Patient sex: M
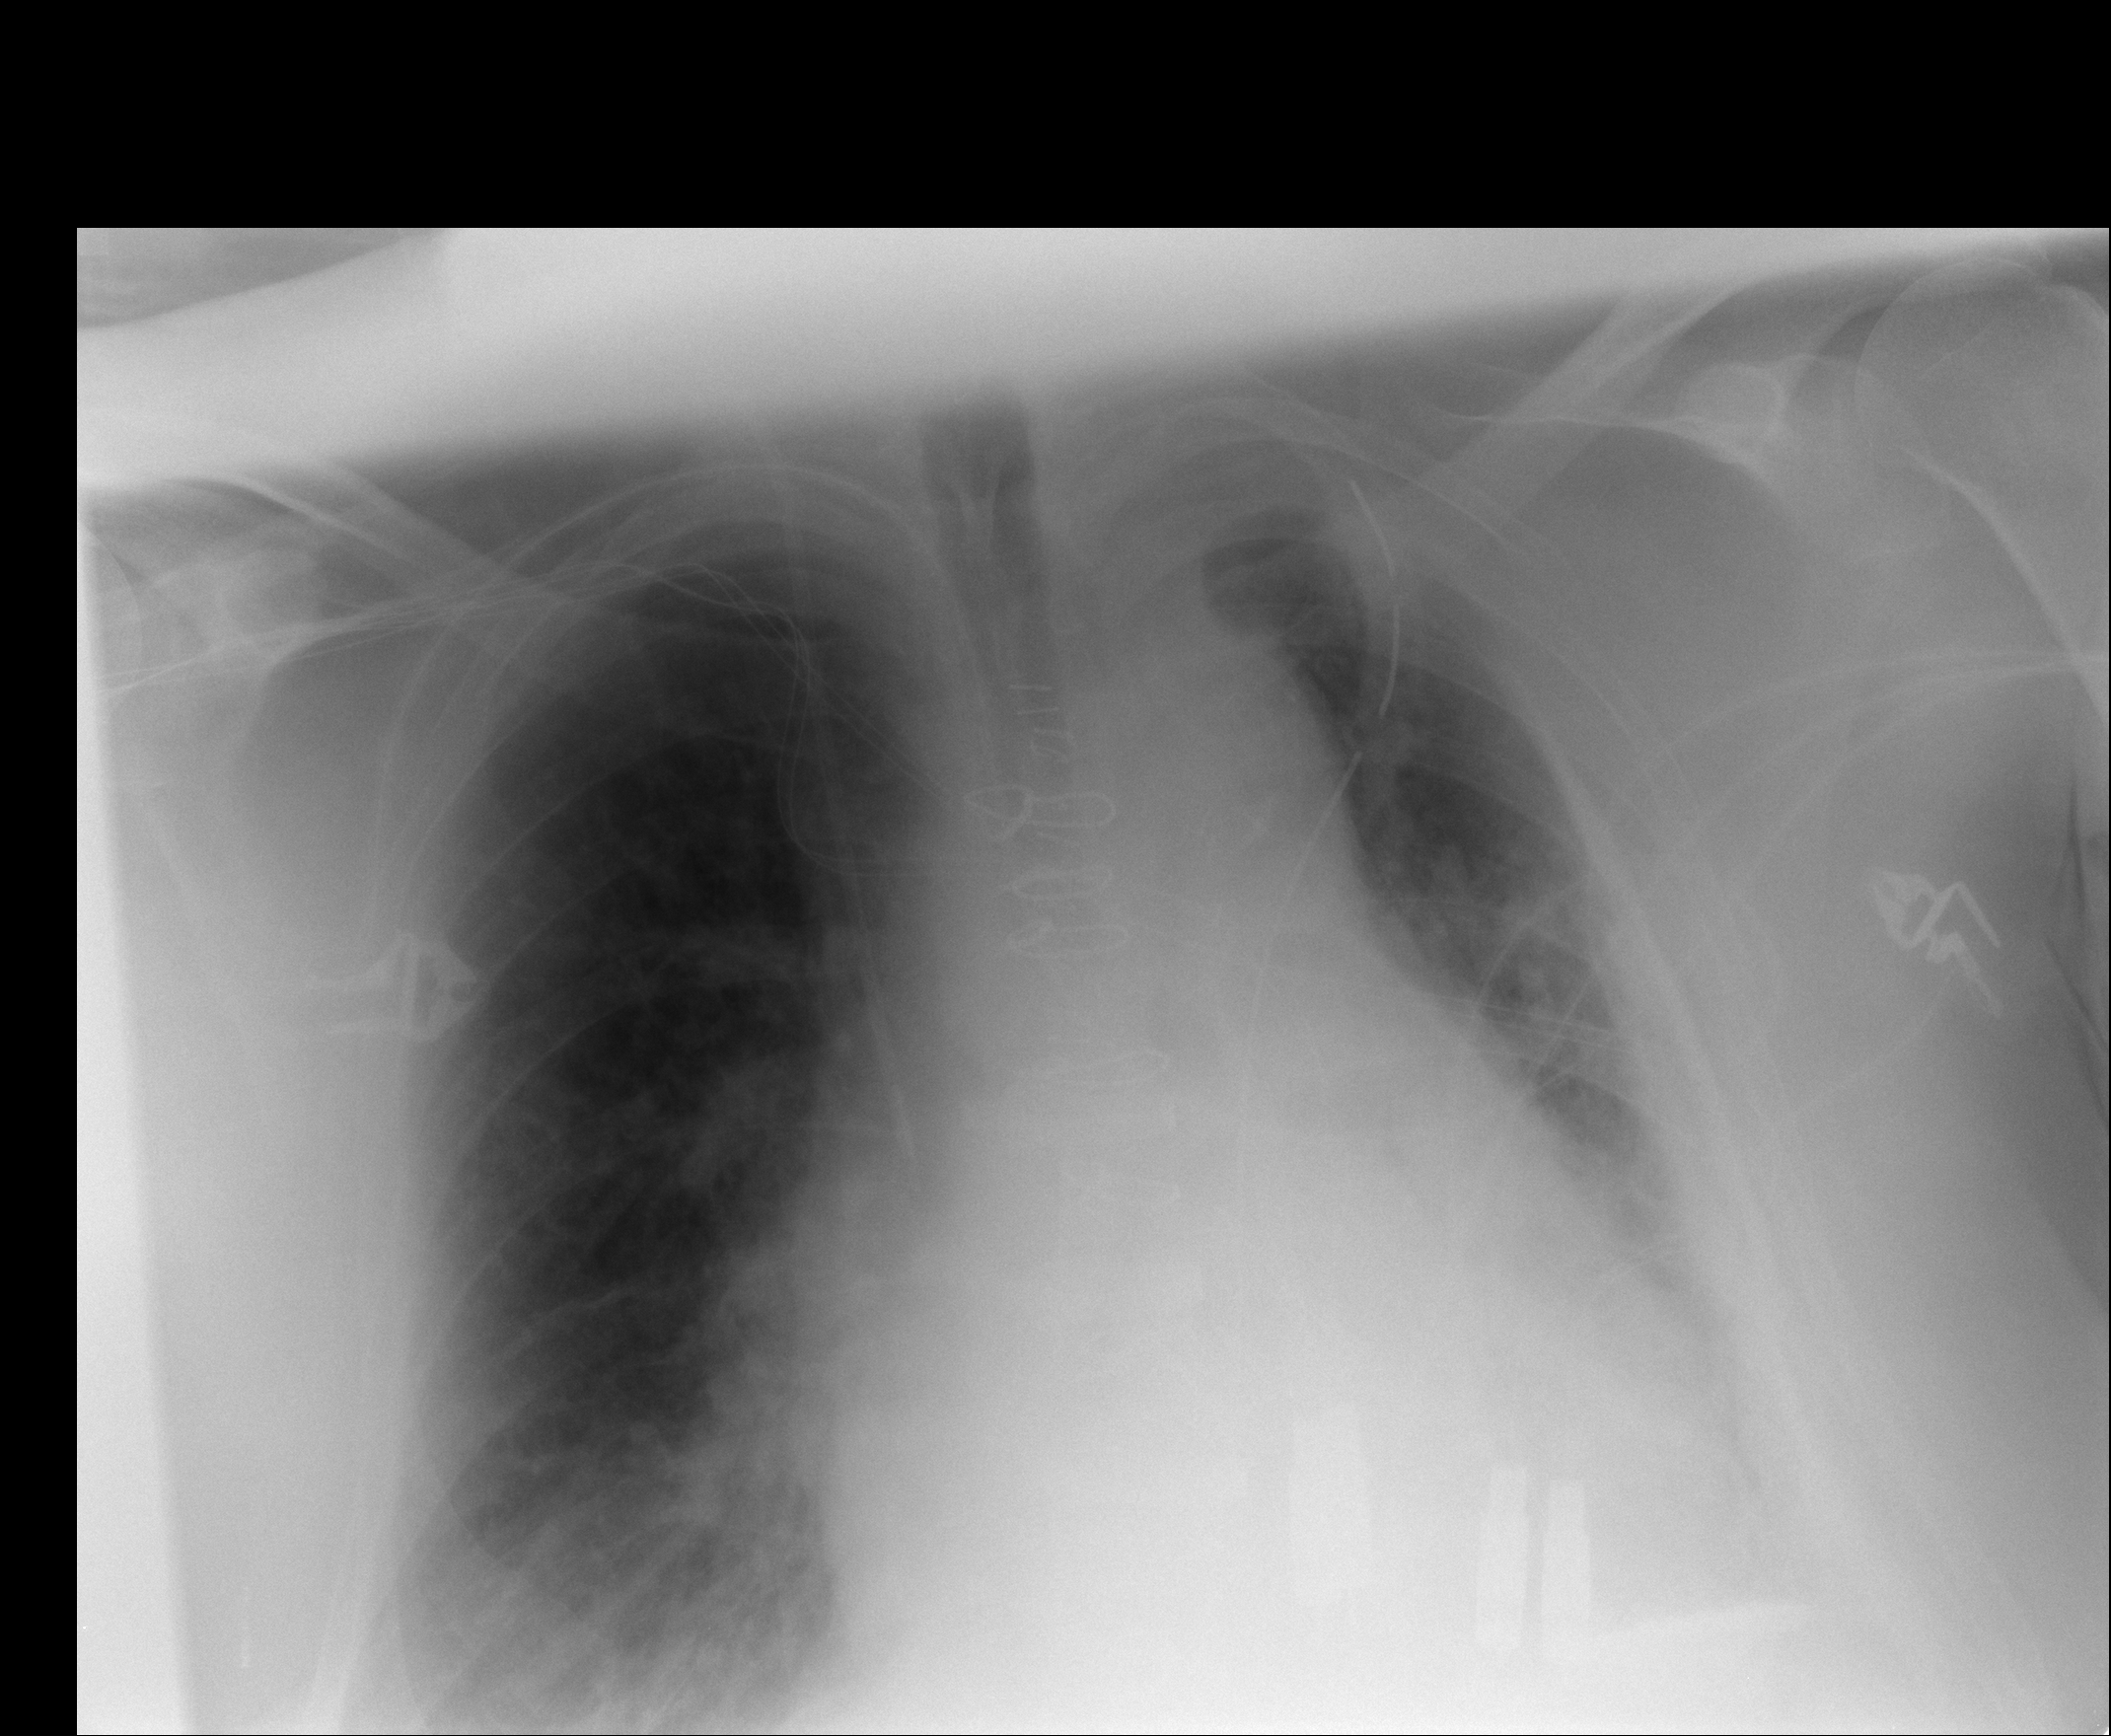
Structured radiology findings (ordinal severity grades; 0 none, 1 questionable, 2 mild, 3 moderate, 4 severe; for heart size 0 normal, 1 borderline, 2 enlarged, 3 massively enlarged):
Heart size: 2
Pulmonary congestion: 2
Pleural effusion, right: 0
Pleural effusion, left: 1
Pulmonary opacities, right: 2
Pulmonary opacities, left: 2
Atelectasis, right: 1
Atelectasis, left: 2